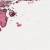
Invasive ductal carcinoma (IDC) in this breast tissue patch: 0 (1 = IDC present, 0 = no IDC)